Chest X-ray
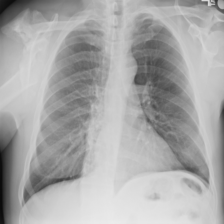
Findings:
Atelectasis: negative
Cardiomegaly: negative
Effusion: positive
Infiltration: negative
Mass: negative
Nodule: negative
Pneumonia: negative
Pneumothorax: negative
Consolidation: negative
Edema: negative
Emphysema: negative
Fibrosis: negative
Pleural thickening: negative
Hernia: negative